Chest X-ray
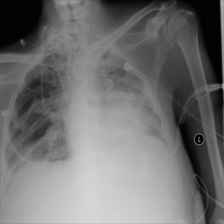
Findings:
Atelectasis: negative
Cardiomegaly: negative
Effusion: negative
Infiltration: negative
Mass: negative
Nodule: negative
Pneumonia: negative
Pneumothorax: negative
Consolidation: negative
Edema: negative
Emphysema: negative
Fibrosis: negative
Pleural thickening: negative
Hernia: negative